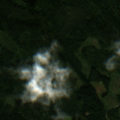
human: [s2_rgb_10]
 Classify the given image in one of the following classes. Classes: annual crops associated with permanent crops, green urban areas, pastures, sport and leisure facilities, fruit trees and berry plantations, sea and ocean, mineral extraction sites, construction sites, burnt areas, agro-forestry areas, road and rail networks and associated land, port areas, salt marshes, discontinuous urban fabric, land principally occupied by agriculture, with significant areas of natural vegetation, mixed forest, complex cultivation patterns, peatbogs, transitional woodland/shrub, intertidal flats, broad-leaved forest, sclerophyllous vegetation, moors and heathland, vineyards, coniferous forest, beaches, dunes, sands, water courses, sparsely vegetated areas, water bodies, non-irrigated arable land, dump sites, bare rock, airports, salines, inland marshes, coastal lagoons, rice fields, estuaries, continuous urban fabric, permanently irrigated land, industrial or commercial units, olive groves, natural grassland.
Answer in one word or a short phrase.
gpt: mixed forest